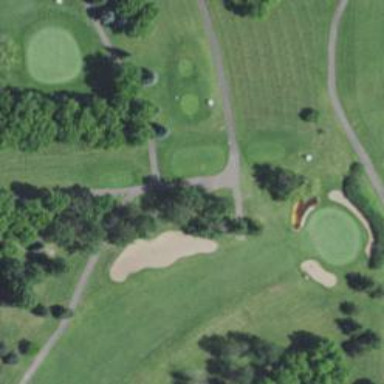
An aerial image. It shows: Golf tee.